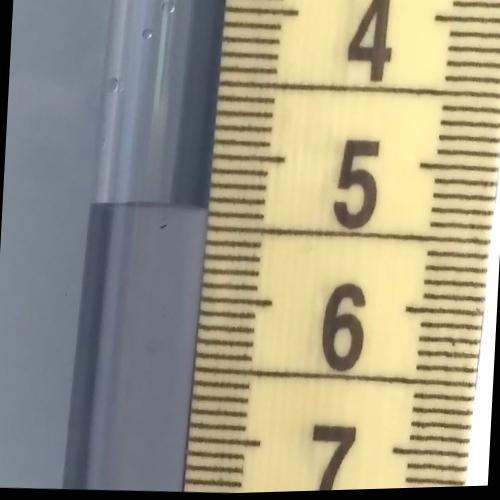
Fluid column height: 5.4 cm